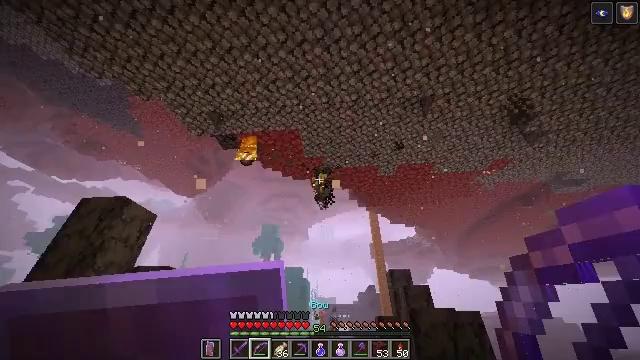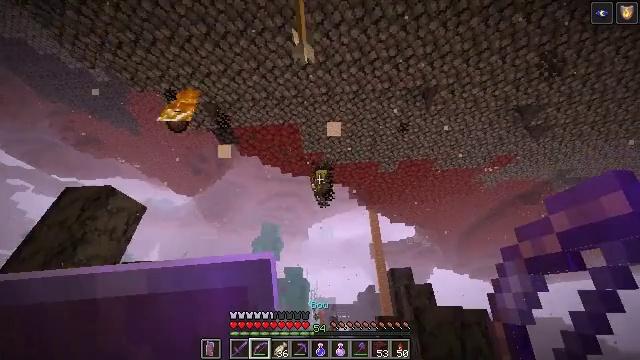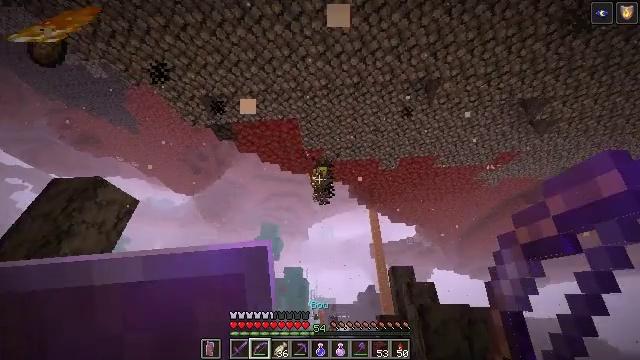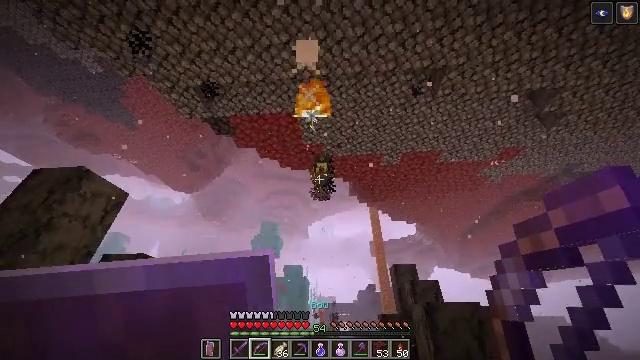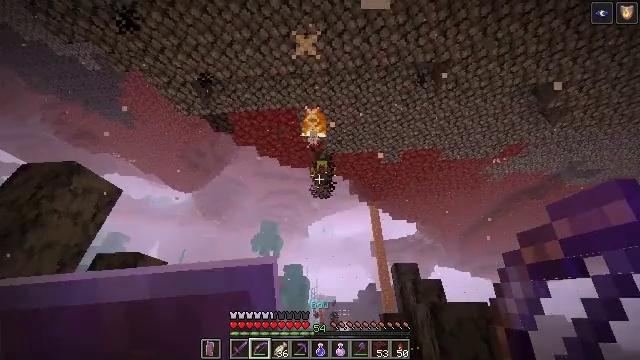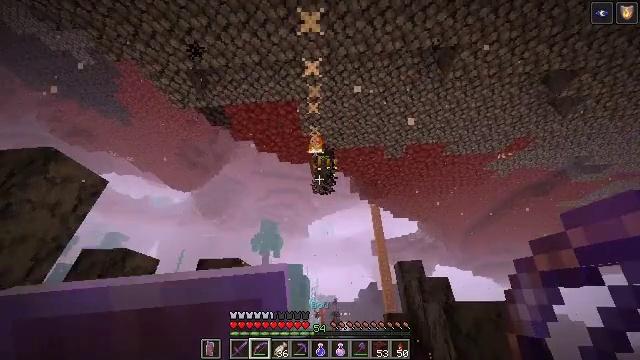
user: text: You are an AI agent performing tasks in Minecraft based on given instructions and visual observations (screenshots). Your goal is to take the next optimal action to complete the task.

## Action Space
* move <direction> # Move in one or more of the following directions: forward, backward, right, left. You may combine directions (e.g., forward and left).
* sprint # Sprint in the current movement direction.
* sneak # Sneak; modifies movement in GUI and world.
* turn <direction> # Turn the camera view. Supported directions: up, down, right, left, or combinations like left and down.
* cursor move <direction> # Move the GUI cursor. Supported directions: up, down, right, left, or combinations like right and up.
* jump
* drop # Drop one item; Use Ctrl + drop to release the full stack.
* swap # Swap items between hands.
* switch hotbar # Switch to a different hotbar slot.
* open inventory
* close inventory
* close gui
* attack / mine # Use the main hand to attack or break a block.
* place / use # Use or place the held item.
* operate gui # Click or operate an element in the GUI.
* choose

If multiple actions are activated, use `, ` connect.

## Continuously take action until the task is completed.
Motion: motion action
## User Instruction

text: Kill Nether mobs.
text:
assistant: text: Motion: move forward, sprint
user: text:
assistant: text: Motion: move forward, sprint
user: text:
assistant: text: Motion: move forward, sprint
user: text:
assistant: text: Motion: move forward, sprint
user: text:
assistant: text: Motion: move forward, sprint
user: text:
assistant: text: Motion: sprint